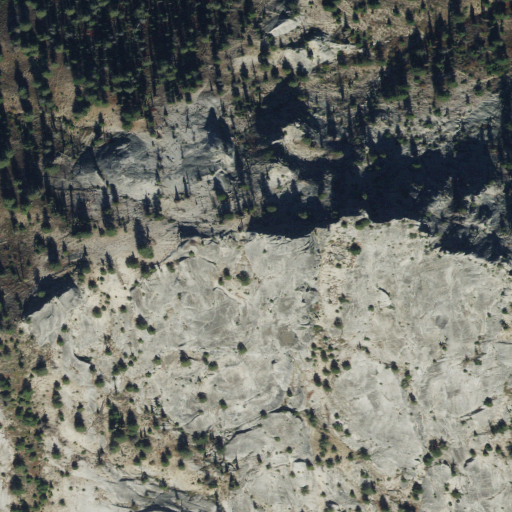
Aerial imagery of mountain in Idaho named Silver Creek Summit containing grassland, shrub, and evergreen forest